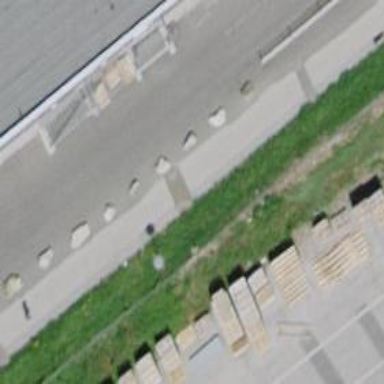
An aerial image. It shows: Block barrier.